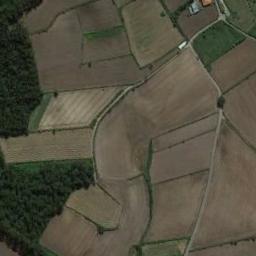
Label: terrace